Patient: sex M, age 74
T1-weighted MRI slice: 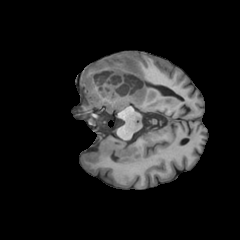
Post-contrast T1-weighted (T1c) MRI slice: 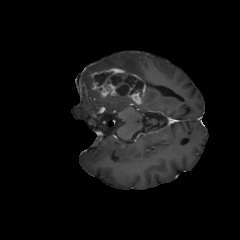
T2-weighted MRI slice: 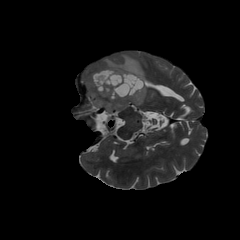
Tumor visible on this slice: yes
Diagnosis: Glioblastoma, IDH-wildtype
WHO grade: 4